Question: Im triying to change the source of a image with a js function but it seems to not work, the function executes on a mounted() of Framework7
This is what i have right now
HTML:
'''
<div>
<span> <img id="star_1" class="star" src="../assets/empty_star.png"> </span>
<span> <img id="star_2" class="star" src="../assets/empty_star.png"> </span>
<span> <img id="star_3" class="star" src="../assets/empty_star.png"> </span>
<span> <img id="star_4" class="star" src="../assets/empty_star.png"> </span>
<span> <img id="star_5" class="star" src="../assets/empty_star.png"> </span>
</div>
'''
JS:
'''
setStars(){
var full_star = '../assets/full_star.svg';
document.getElementById('star_1').src = full_star;
document.getElementById('star_2').src = full_star;
document.getElementById('star_3').src = full_star;
document.getElementById('star_4').src = full_star;
document.getElementById('star_5').src = full_star;
}
'''
This keeps me the empty stars and i wanna change them depending of a rating, how can i fix it?

I also tryed to get the document.getElementById in var but still does not work
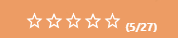
Answer: '''
document.querySelectorAll('.star')
.forEach(el => el.src = '/assets/full_star.svg'');
'''